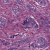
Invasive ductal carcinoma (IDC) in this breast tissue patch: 1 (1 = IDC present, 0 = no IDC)